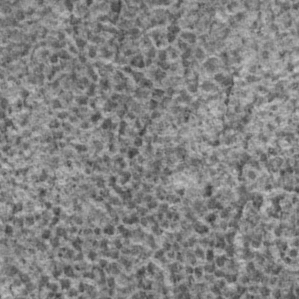
Label: frost